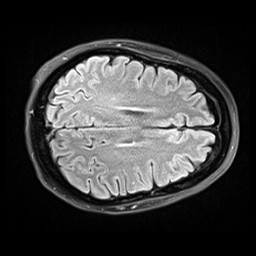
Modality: FLAIR
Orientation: axial
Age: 48
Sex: female
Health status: healthy
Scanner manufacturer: siemens
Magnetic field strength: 3 T
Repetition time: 9 s
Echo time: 0.088 s